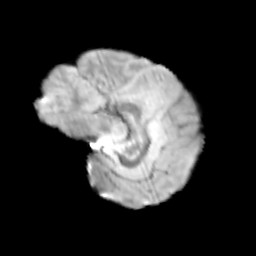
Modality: T2w
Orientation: sagittal
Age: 12
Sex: female
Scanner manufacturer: siemens
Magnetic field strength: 3 T
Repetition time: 3.8 s
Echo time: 0.07 s